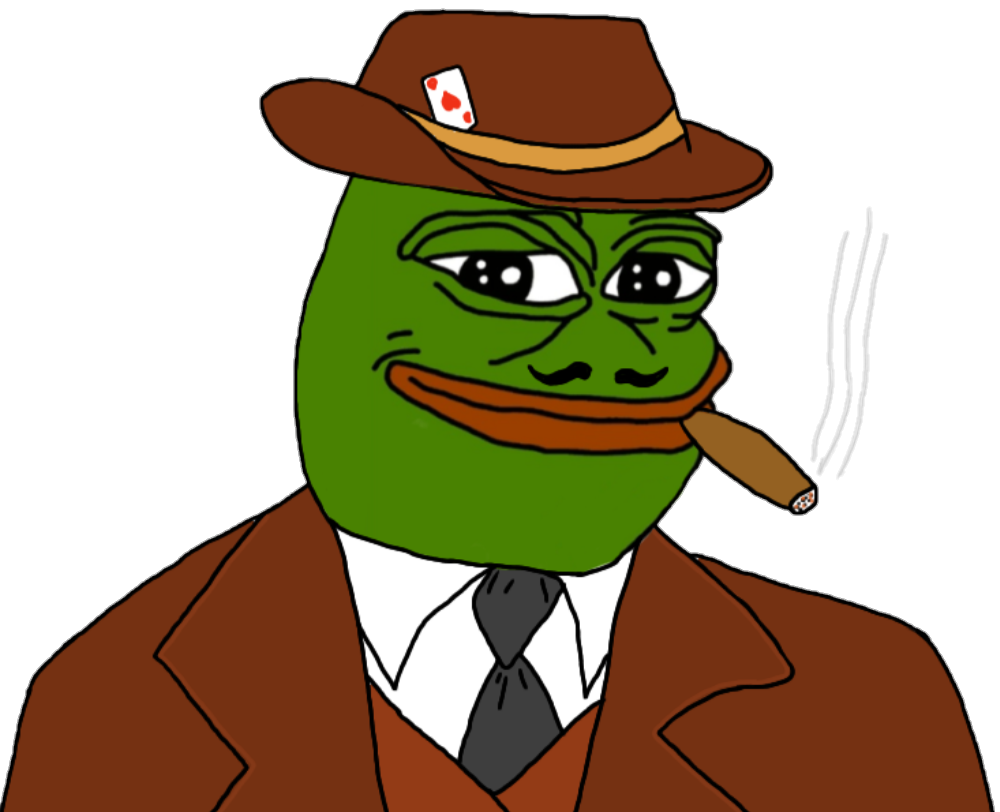
Label: 5_Pepe